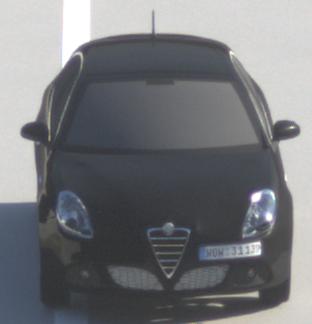
Make: Alfa Romeo
Model: Giulietta 1.4 TB 16V
Detailed model: Giulietta (940)
Model produced from: 2010/05
Model produced until: 2013/03
Doors: 5
Color: black
Road condition: dry road
Daytime: sunrise or sunset
Contrast: medium contrast